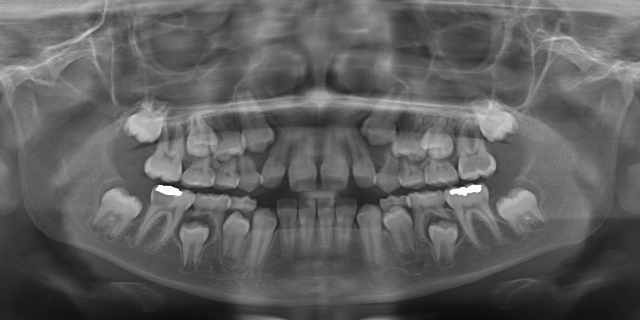
child